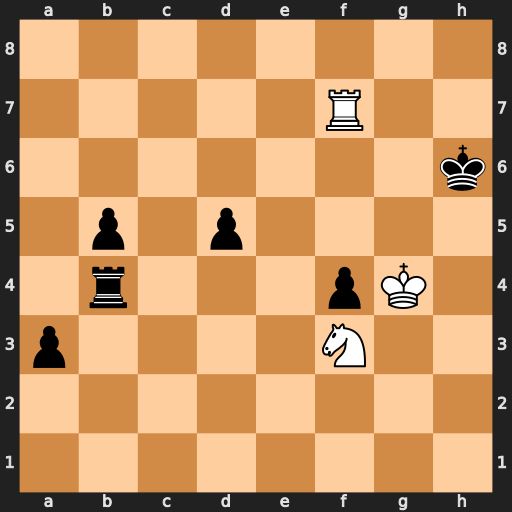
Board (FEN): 8/5R2/7k/1p1p4/1r3pK1/p4N2/8/8
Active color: w
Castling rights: -
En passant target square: -
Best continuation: Kf5 Re4 Ng5 Re5+ Kxe5